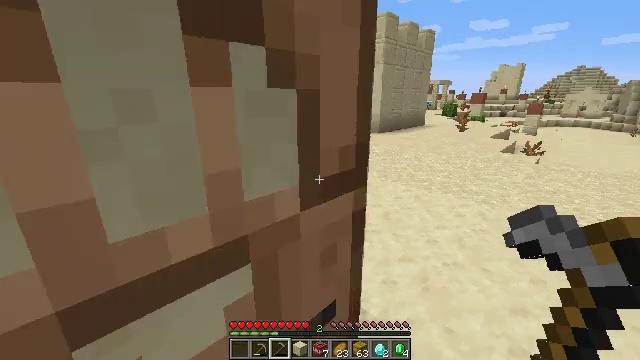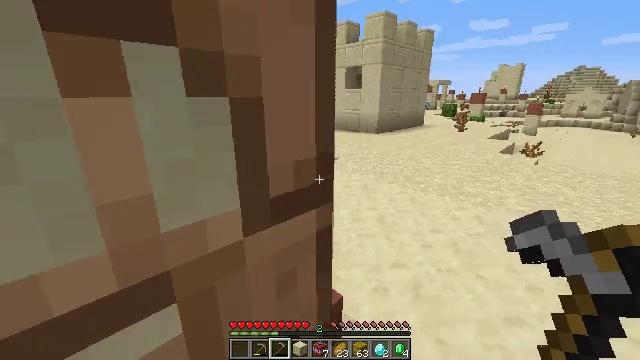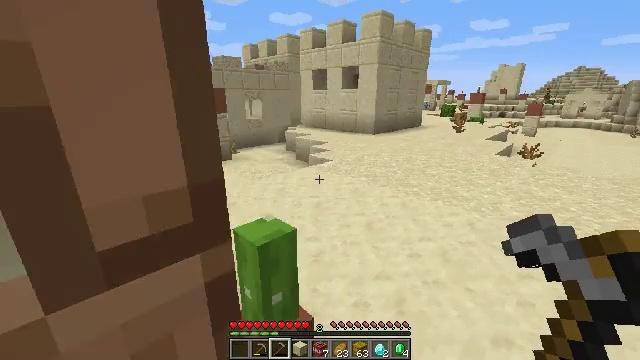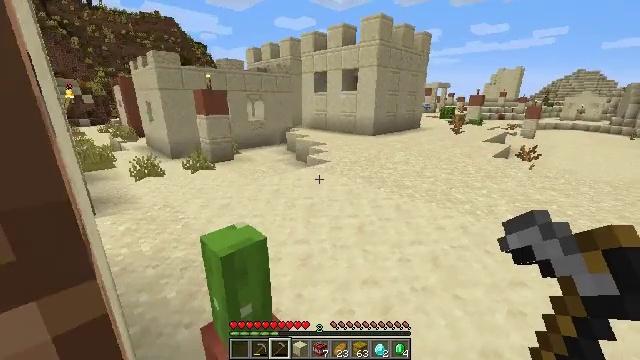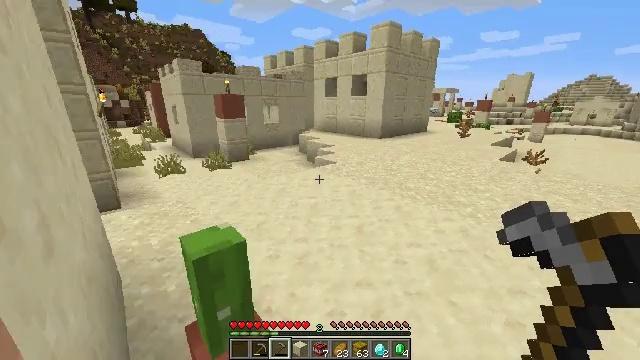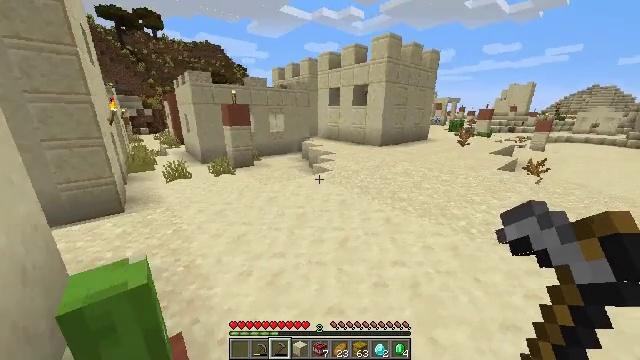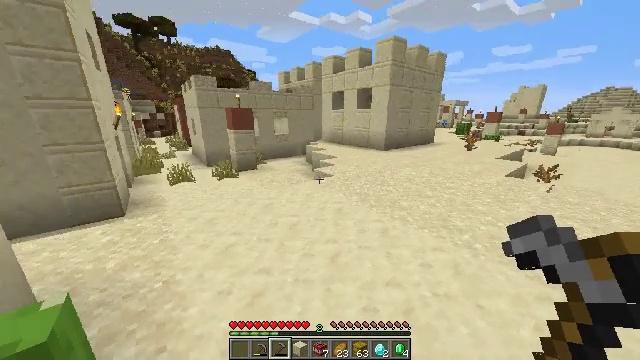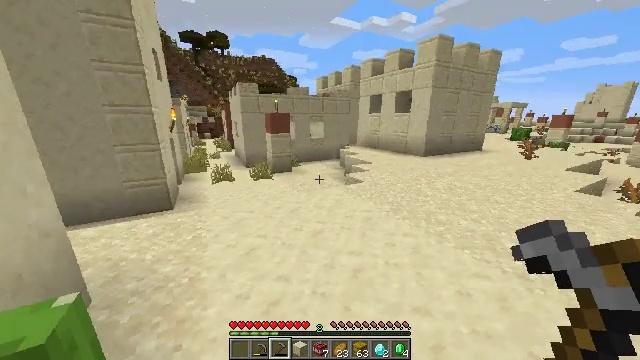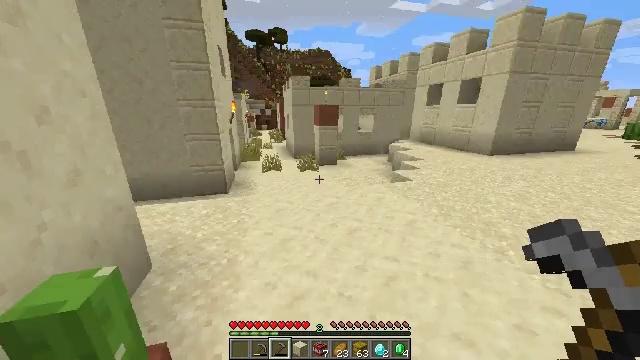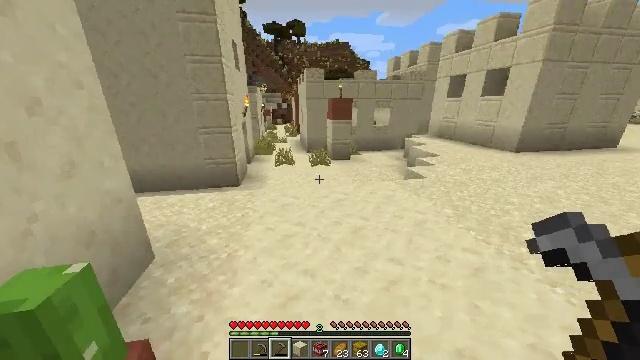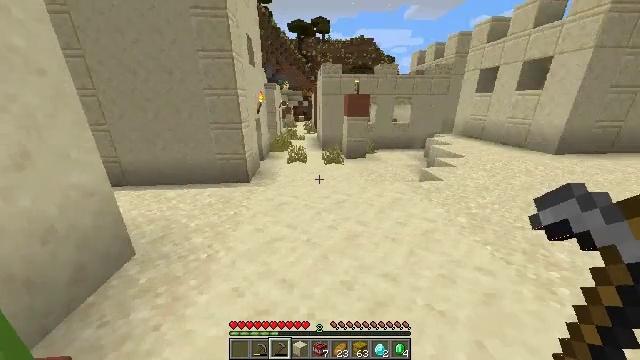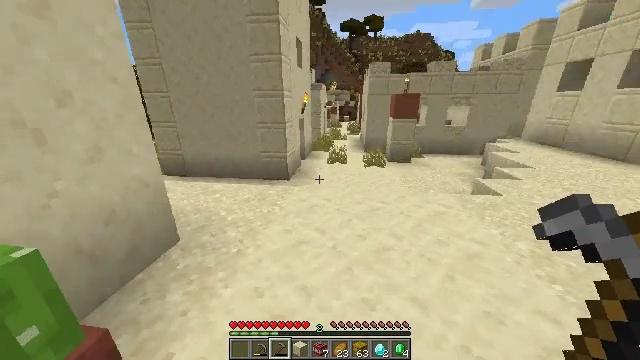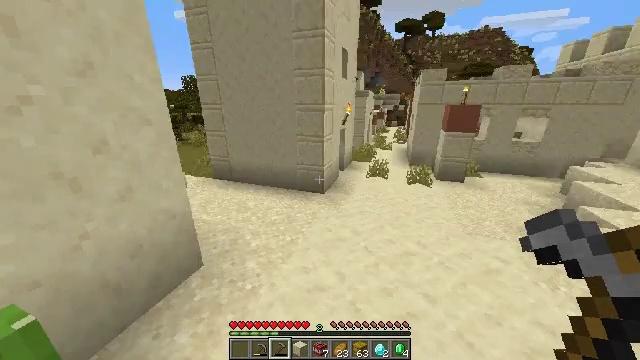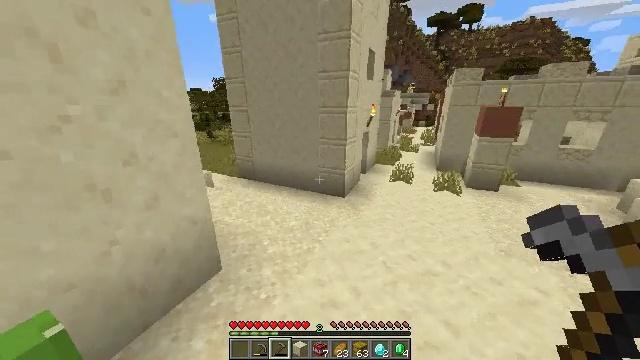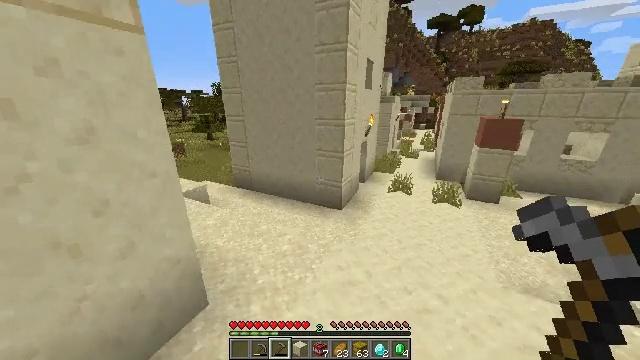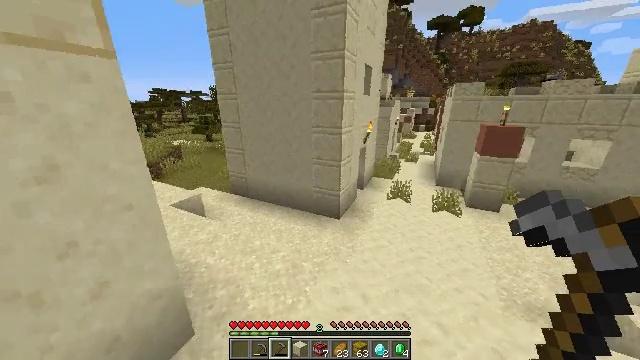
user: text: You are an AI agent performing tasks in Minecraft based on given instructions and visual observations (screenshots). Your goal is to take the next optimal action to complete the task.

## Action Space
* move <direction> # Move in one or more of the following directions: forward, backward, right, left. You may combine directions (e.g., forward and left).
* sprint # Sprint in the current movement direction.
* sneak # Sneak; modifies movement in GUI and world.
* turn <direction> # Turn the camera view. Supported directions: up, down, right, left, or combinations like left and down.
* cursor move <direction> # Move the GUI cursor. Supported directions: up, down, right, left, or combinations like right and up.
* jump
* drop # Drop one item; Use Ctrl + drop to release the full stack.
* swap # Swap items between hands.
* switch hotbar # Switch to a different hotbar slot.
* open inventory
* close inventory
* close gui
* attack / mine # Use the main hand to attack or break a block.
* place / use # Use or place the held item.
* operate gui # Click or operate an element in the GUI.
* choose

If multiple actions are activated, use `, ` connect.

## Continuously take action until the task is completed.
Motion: motion action
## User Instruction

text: Collect dirt by holding left button.
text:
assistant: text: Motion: move forward and move right
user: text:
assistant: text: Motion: move forward and move right, sprint
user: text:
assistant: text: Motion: move forward and move right, sprint
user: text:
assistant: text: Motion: move forward and move right, sprint, turn left
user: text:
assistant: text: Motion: move forward and move right, sprint, turn left and up
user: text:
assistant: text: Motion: move forward and move right, sprint, turn left
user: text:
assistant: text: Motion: move forward and move right, sprint, turn left
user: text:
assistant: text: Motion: move forward and move right, sprint, turn left and down
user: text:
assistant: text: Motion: move forward and move right, sprint, turn left and down
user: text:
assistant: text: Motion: move forward and move right, sprint, turn left
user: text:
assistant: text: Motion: move forward and move right, sprint, turn left
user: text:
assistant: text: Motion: move forward, sprint, turn left, jump
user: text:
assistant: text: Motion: move forward, sprint, turn left, jump
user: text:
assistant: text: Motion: move forward, sprint, jump
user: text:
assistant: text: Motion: move forward, sprint, jump
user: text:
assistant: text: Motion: move forward, sprint, jump
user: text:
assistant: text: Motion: move forward, sprint, jump
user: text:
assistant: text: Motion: move forward, sprint, turn right, jump
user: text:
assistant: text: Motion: move forward, sprint, turn right, jump
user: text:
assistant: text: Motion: move forward, sprint, jump
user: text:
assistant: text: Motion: move forward and move right, sprint, jump
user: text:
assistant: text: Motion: move forward and move right, sprint, jump
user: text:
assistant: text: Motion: move forward and move right, sprint, jump
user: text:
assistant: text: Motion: move forward and move right, sprint, jump
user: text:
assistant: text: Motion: move forward and move right, sprint, turn right and down, jump
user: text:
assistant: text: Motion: move forward and move right, sprint, jump
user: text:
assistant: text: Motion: move forward, sprint, jump
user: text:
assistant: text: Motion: move forward, sprint, jump
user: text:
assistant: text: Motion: move forward, sprint, turn left, jump
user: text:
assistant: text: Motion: move forward, sprint, turn left and up, jump